Field crop: tomato
Growth stage: 2
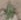
Species: solanum